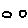
Label: circle